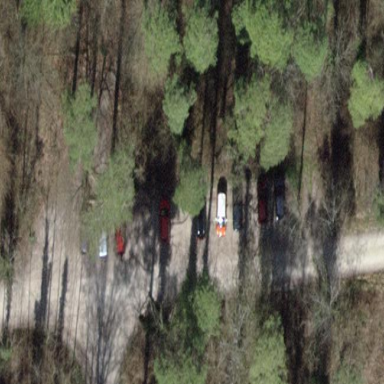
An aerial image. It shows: Parking area with gravel surface.